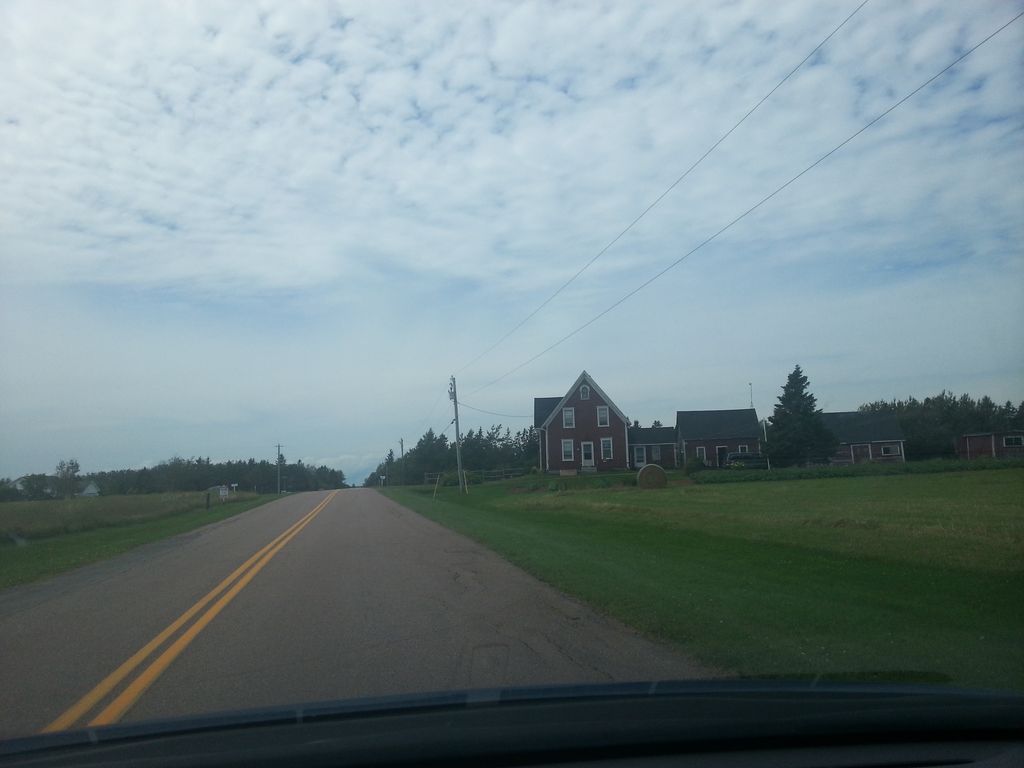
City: charlottetown